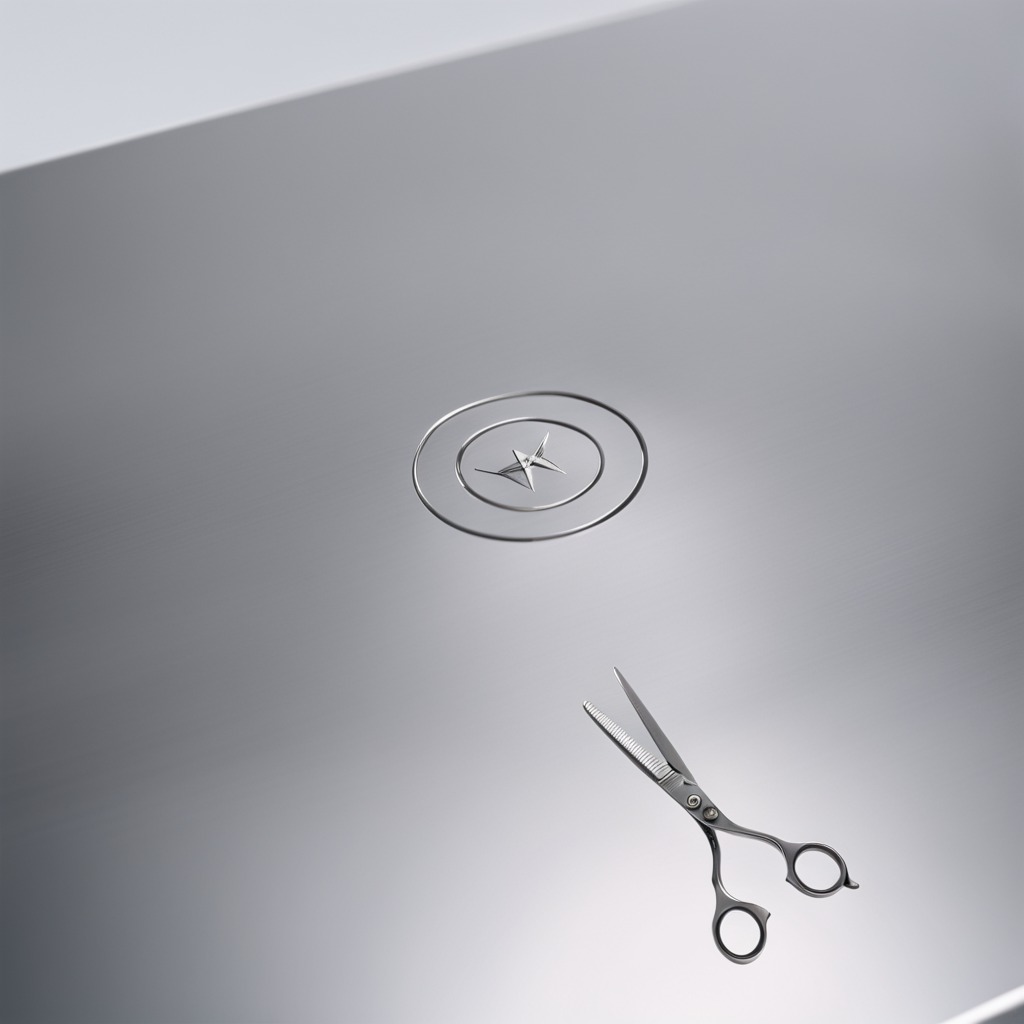
A scissor lies on the stainless steel table.